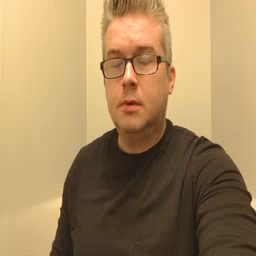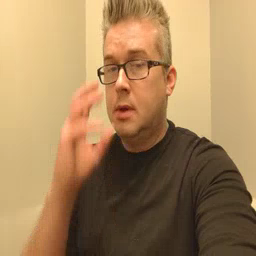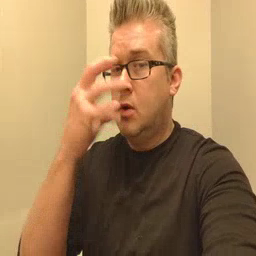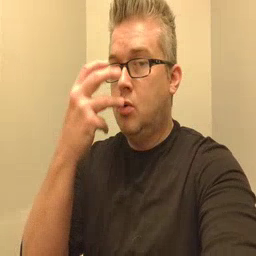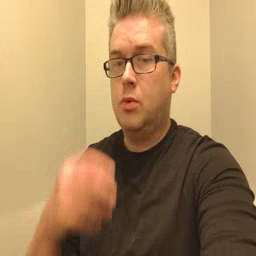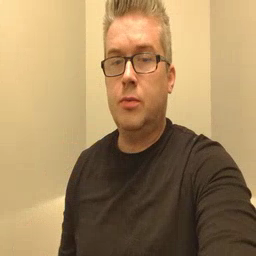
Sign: clown